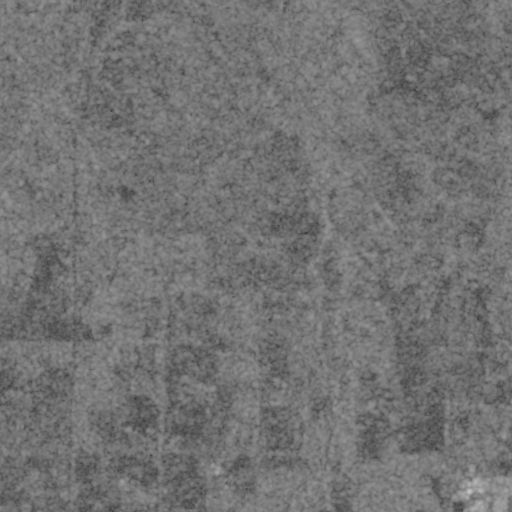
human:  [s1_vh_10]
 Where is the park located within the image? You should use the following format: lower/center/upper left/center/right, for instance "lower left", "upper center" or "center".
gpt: The park is located in the lower center of the image.
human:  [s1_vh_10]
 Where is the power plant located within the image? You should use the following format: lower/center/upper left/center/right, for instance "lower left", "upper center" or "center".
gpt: The power plant is located in the lower right of the image.
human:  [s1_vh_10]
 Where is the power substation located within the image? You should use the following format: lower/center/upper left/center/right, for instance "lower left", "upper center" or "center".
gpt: The power substation is located in the lower right of the image.
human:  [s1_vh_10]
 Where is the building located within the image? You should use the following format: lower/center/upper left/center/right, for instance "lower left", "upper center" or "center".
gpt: The building is located in the lower right of the image.
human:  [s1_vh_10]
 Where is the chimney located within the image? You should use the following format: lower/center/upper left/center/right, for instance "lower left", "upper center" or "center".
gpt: The chimney is located in the lower right of the image.
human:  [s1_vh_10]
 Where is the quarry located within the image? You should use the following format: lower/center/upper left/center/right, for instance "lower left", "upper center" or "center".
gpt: There is no quarry in the image.

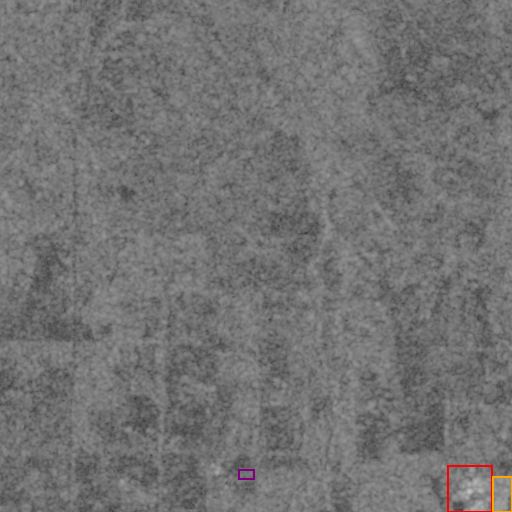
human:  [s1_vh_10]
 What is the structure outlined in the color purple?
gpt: The structure outlined in purple is a park.
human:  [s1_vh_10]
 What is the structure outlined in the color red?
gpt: The structure outlined in red is a power plant.
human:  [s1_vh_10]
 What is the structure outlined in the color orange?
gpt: The structure outlined in orange is a power substation.
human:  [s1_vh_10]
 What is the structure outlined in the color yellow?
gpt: There is no yellow outline.